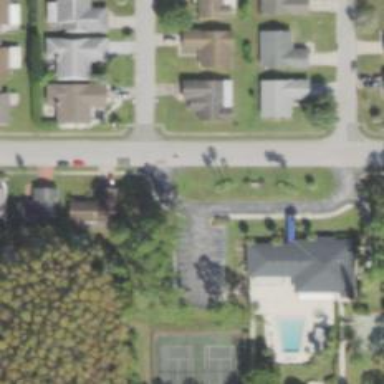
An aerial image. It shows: Residential road with sidewalk on the left.